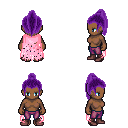
a pixel art fantasy rpg character, female body template, human, dark skin, pink tattered cape, magenta pants, purple long topknot hairstyle, maroon shoes, four views (front, back, left, right), 2x2 character sprite sheet, small pixel art, hard edges, no anti-aliasing